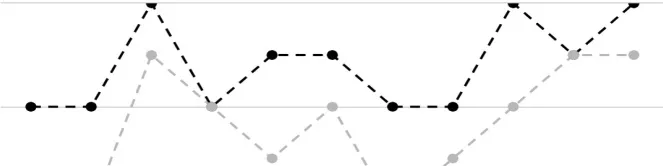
Children's Behaviors: Receptive and Expressive Language. Source: own authorship.
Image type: pathology (immunostaining)